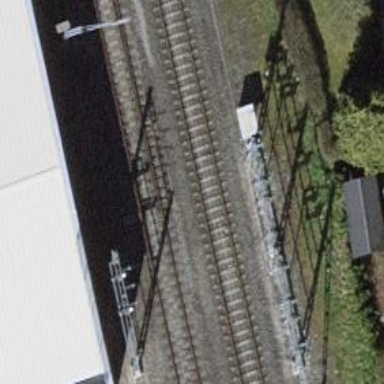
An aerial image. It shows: Railway switch.